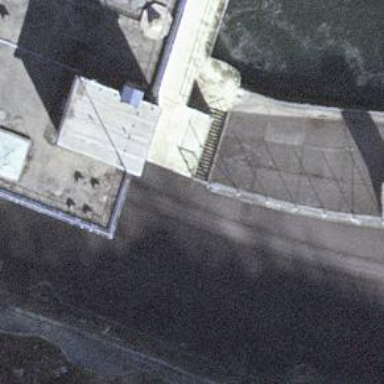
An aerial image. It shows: Gate.